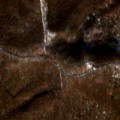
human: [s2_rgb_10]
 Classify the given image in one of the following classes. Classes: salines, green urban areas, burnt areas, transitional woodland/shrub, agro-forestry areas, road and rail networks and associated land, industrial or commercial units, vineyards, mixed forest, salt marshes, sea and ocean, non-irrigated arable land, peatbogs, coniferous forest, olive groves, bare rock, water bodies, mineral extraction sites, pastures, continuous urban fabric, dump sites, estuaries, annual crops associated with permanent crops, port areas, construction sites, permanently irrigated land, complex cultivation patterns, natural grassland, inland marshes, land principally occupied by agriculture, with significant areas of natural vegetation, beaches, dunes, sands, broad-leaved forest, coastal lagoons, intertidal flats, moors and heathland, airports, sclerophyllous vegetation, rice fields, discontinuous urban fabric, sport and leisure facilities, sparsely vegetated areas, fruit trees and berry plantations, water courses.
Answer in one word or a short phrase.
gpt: broad-leaved forest